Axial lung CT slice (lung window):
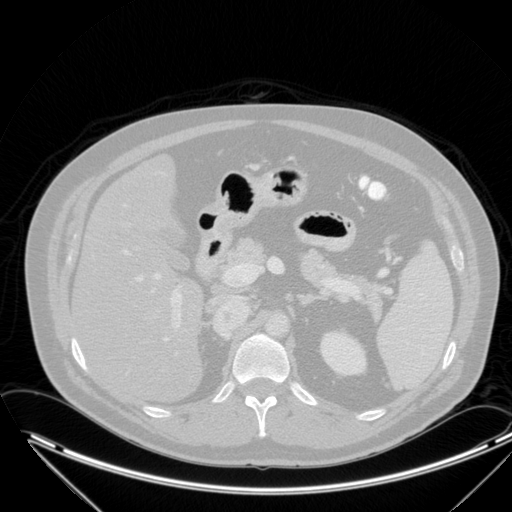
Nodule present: no